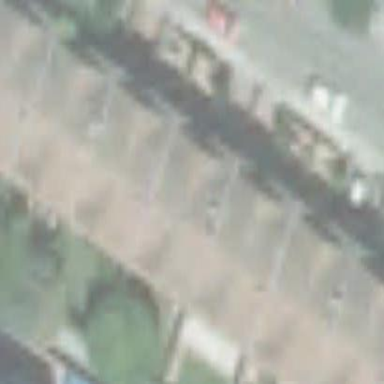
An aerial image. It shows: Terrace building.